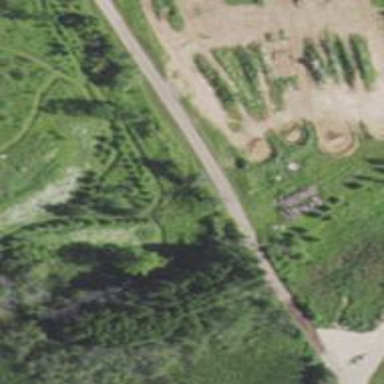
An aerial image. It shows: Motocross raceway with dirt/sand surface.